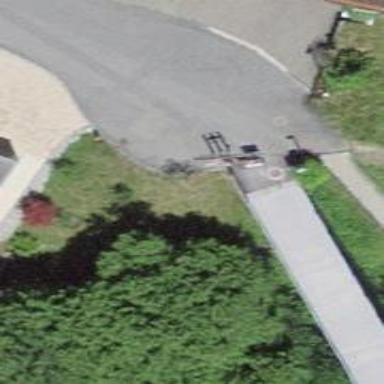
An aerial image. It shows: Bollard.